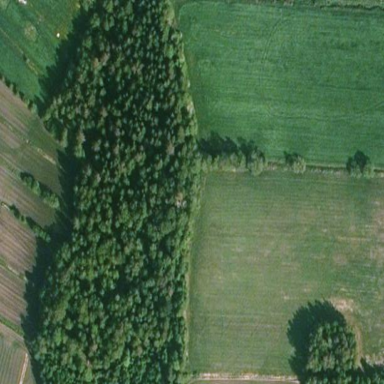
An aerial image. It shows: Forest with mix of leaf types.